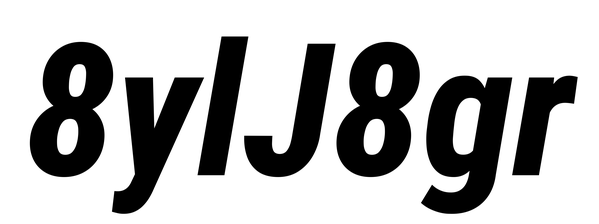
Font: Roboto-Italic_Condensed_ExtraBold_Italic